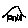
Label: house